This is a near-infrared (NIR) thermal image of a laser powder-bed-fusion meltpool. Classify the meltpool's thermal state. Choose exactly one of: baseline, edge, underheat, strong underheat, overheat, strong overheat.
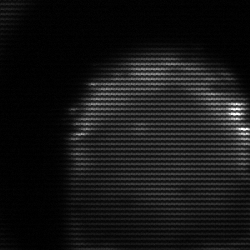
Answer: edge